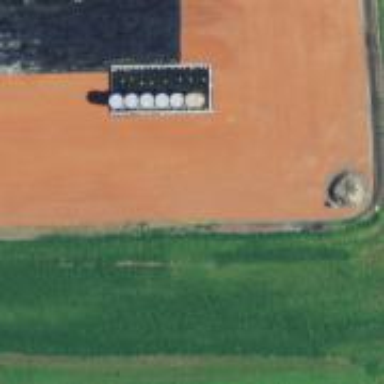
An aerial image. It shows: Storage tank that is man-made.